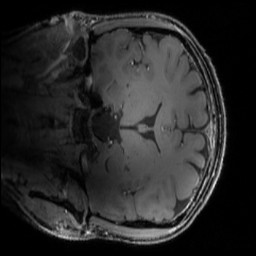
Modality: MP2RAGE
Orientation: coronal
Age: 31
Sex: male
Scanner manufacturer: siemens
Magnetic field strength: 6.98 T
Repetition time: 6 s
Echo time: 0.00283 s